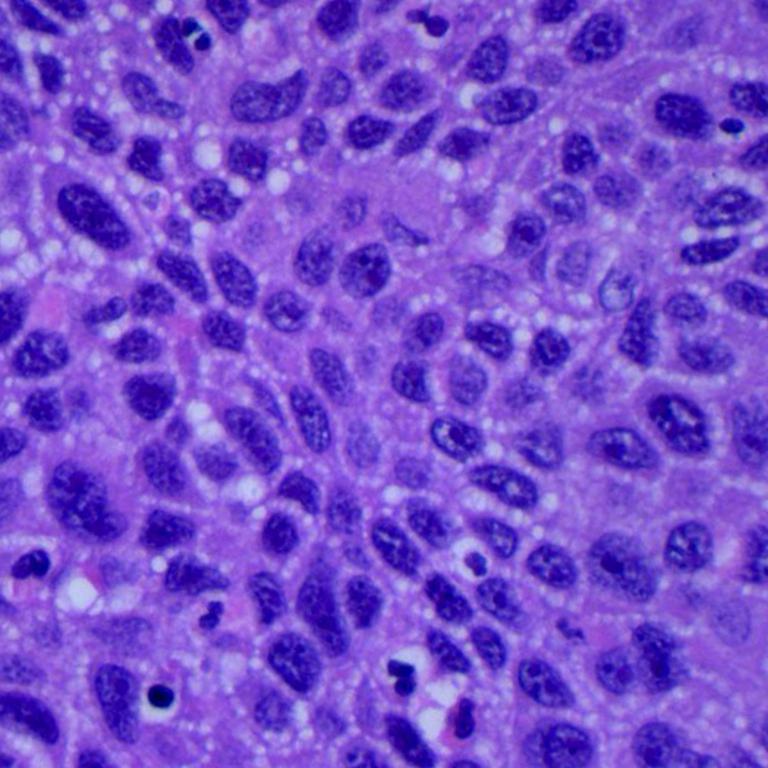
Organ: lung
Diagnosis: squamous carcinomas